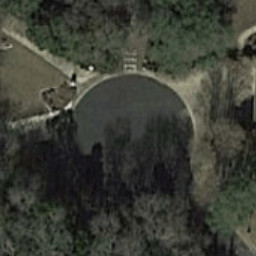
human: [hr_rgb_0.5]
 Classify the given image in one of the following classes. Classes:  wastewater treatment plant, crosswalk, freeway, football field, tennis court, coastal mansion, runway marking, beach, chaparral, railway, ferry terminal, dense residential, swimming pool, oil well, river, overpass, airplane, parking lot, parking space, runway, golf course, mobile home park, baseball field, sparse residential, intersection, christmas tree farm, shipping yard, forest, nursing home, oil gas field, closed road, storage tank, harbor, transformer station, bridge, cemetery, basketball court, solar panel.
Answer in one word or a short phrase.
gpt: closed road